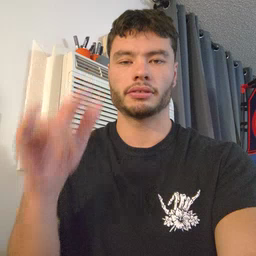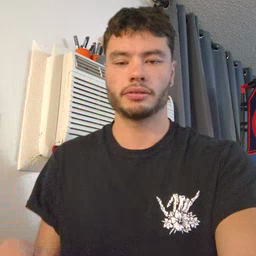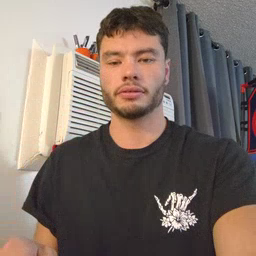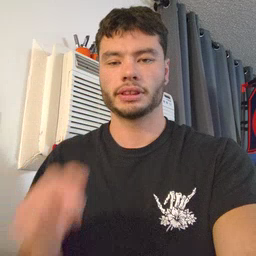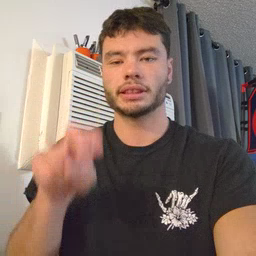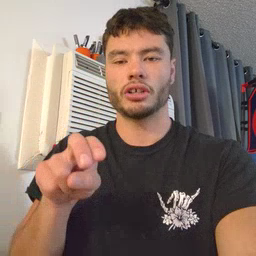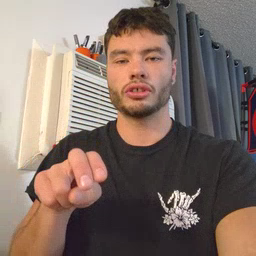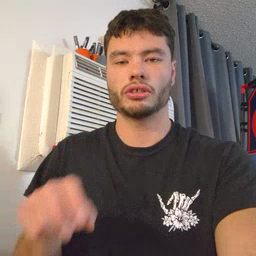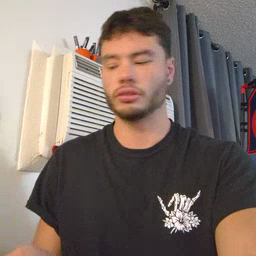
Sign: chair